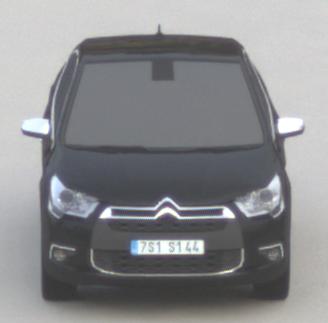
Make: Citroen
Model: DS 4 VTi 120
Detailed model: DS 4
Model produced from: 2011/05
Model produced until: 2015/01
Doors: 5
Color: black
Road condition: dry road
Daytime: morning or afternoon
Contrast: low contrast